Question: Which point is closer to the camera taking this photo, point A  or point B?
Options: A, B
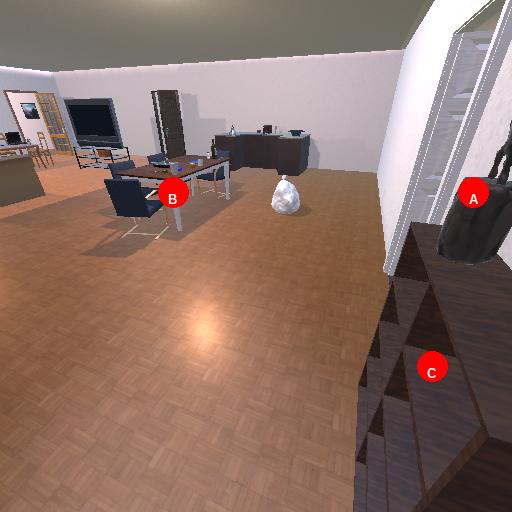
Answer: A